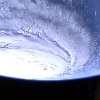
Label: cloud